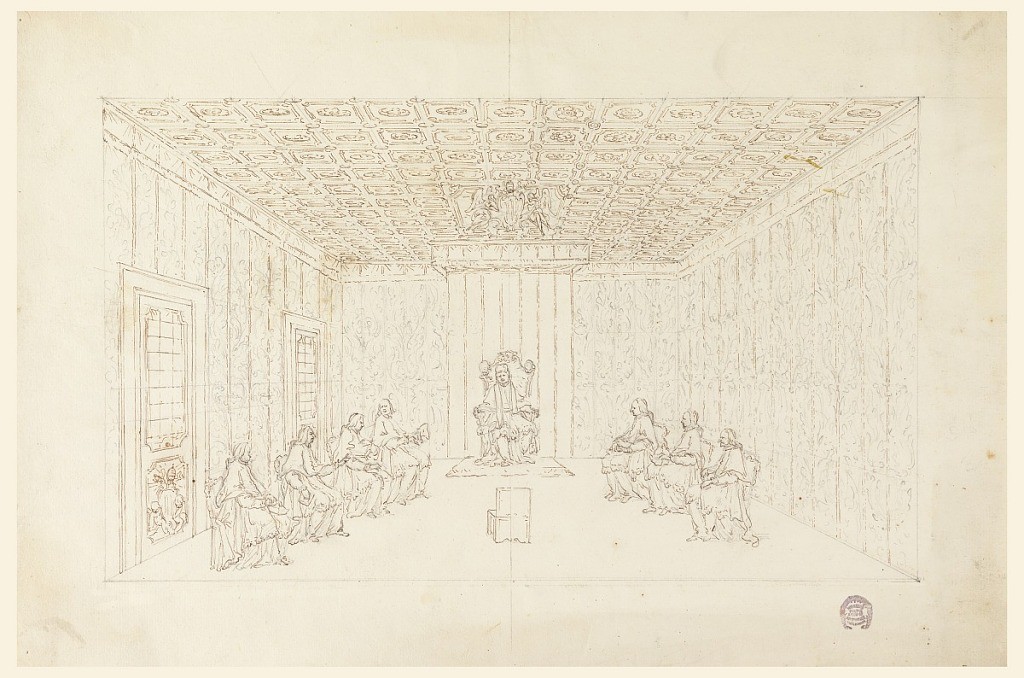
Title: Pope Benedict XIV in a Consistory with Cardinals
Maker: Carlo Marchionni, Italian, 1702–1786
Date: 1740–58
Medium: Graphite, pen and sepia ink on laid paper
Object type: Drawing
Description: The Pope on his throne; seven cardinals seated on chairs in two rows. An empty chair sits in front of the Pope.